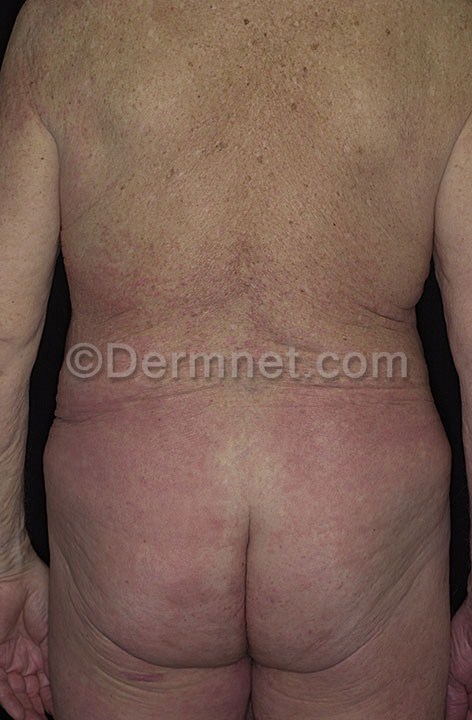
Disease: Eczema Photos